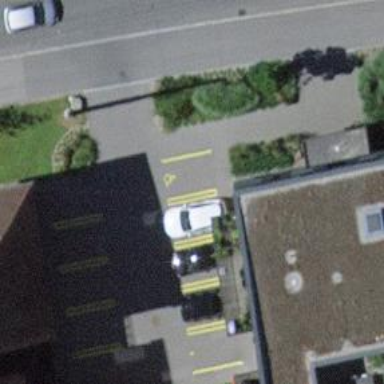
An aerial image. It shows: Designated parking space for disabled individuals.